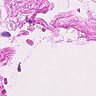
Metastatic tissue present: no